Question: I am trying to replace an image on cloudinary using it's public_id.
So, i made the signature using timestamp, public_id & overwrite.
I had set up the overwrite value to 'true'.
Below i have attached a screenshot of the parameter being passed. The image is successfully uploaded but with a different version tag but the original image is not replaced.
Curious thing is that the changed image successfully replaces the original image on first upload but does not work on any further uploads on that image. So, the uploads are successful but are uploaded with a different version tag.
<URL>
I have used the overwrite option given in the above link to replace the original image.
I waited for quite a while (at least half an hour) thinking that changes might take time to reflect but it remained the same.
Any insight into what maybe wrong here ?
'''
var newForm = new FormData();
newForm.append('timestamp',ts);
newForm.append('api_key', $rootScope.CLOUDINARY_CONFIG.api_key);
newForm.append('signature', signature);
newForm.append('public_id', scope.model.public_id);
newForm.append('overwrite', true);
newForm.append('file', canvasImage);
$http.post($rootScope.CLOUDINARY_CONFIG.upload_url, newForm, {
transformRequest: angular.identity,
file : canvasImage,
headers: {'X-Requested-With': 'XMLHttpRequest','Content-Type': undefined}
})
.success(function(data){
// success
})
.error(function(err){
// log error
console.log('fail');
});
'''

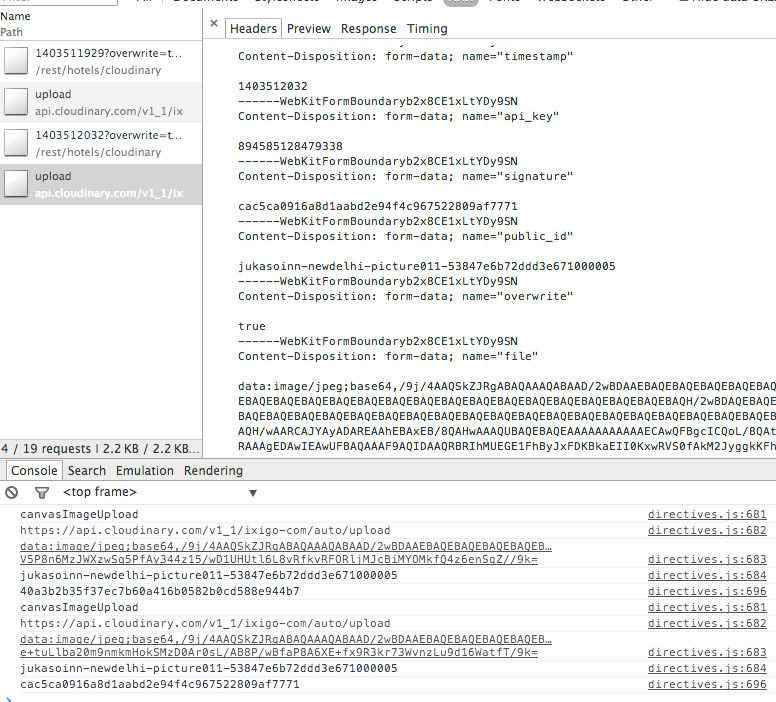
Answer: If you refer to being delivered with the same first uploaded image rather than the updated one, then it seems like you're getting a 'CDN' cached version of the image. You should either include the in the URL (the correct version value is included in the upload response, alternatively, use the url returned by the upload call which already includes the version component), or you can set the 'invalidate' parameter to 'true' while uploading to invalidate the image. Note that it might take up to an hour for the invalidation to fully propagate through the 'CDN'. Here's some more <URL>